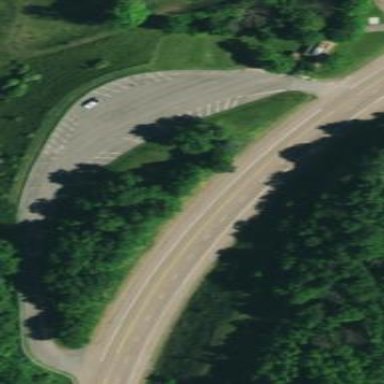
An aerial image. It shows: Rest area along the road.